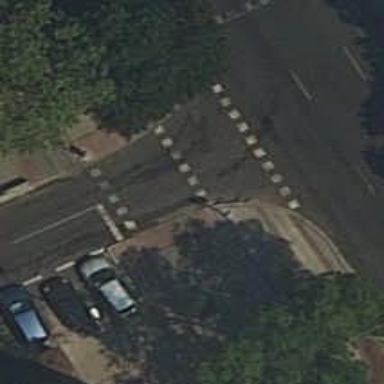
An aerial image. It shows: Zebra crossing with traffic signals. The crossing is marked by traffic lights.